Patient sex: M
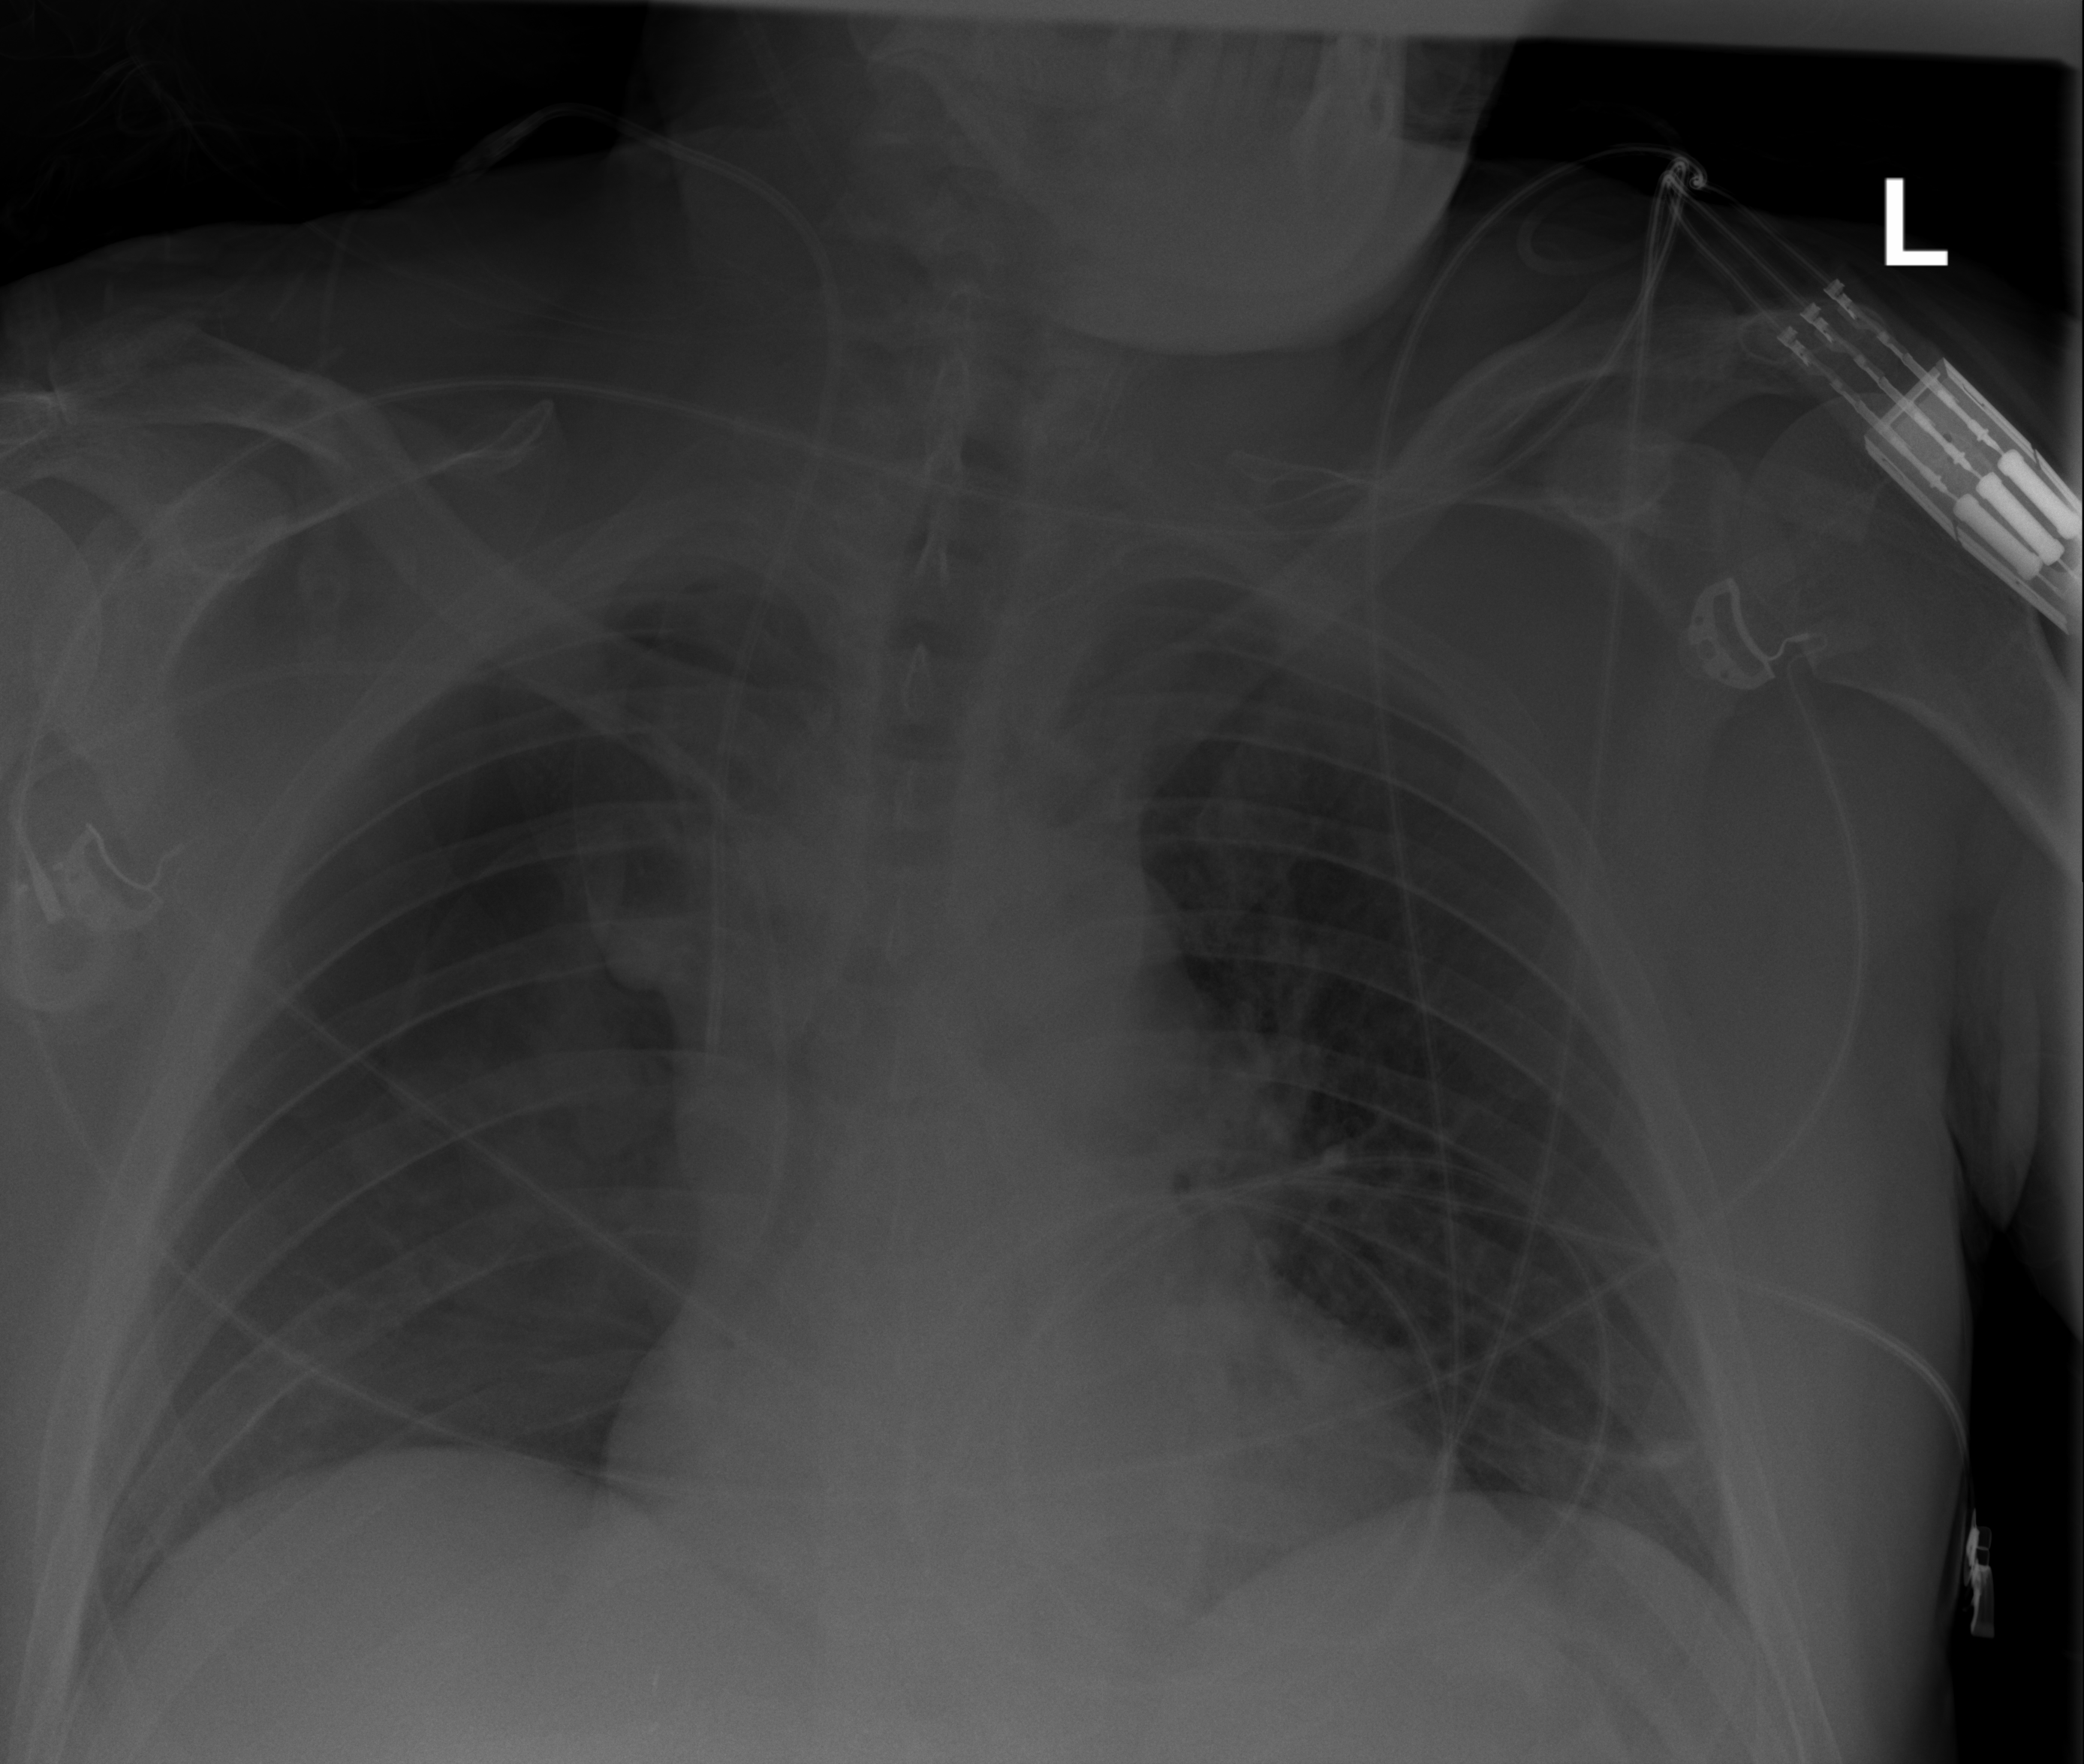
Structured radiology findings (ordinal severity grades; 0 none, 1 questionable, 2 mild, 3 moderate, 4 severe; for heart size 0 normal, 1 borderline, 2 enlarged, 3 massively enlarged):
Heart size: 2
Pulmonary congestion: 2
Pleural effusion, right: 0
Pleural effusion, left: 0
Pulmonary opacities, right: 0
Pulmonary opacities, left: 0
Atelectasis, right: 2
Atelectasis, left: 1